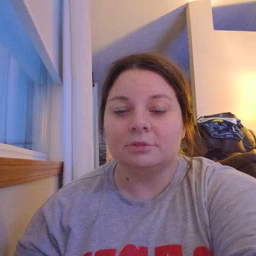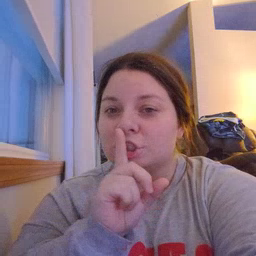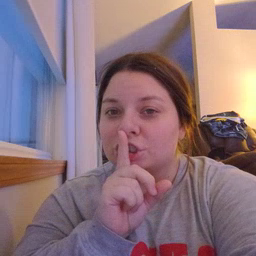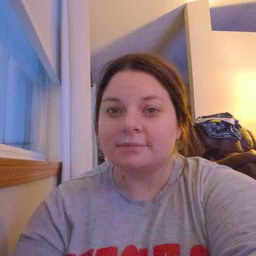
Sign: shhh